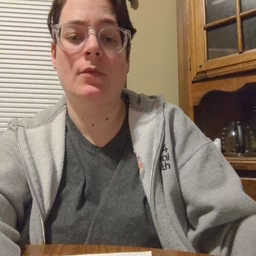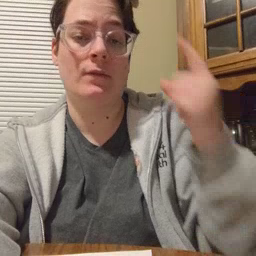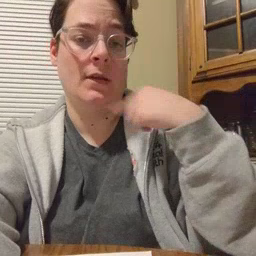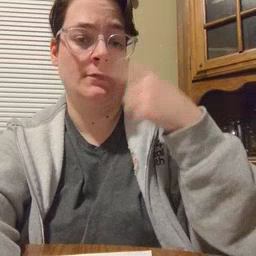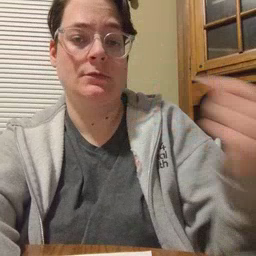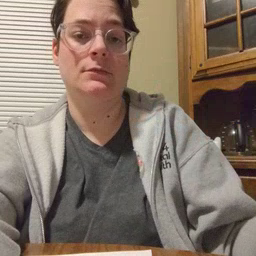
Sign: face